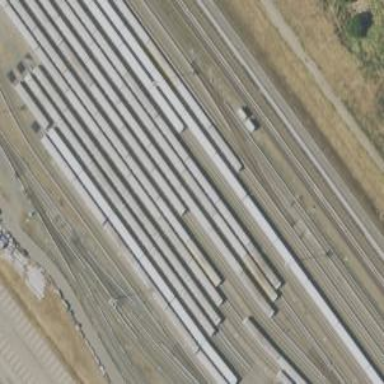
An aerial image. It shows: Electrified rail service yard.